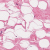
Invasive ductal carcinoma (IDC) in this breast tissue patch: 0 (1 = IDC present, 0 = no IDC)